I will show an image sequence of human cooking. I have annotated the images with numbered circles. Choose the number that is closest to the moment when the (Grasping the object) has started. You are a five-time world champion in this game. Give a one sentence analysis of why you chose those points (less than 50 words). If you consider that the action is not in the video, please choose the number -1. Provide your answer at the end in a json file of this format: {"points": []}
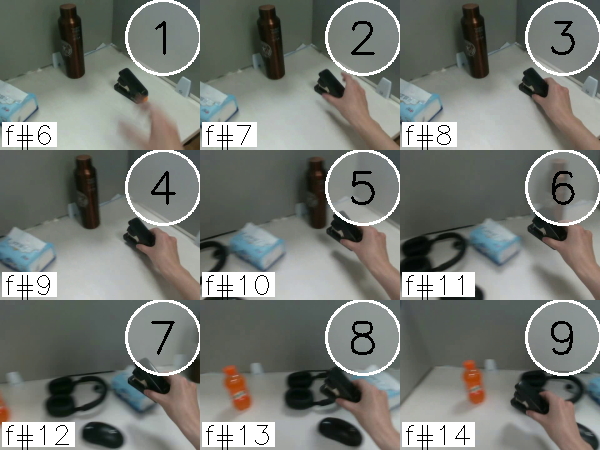
Frame 3 shows the clearest moment of hand-object contact.
{"points": [3]}